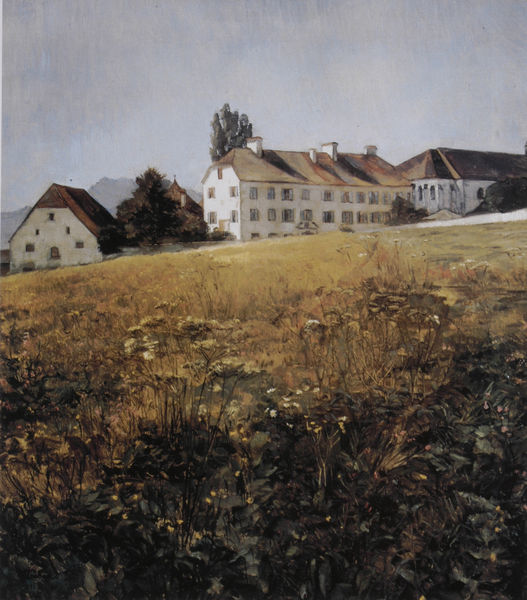
Titel: Frauenchiemsee, Klosterwiese
Künstler: Heinrich Wilhelm Trübner
Institution: (Privatbesitz)
Schlagwörter: baum, berg, blau, blätter, dunkel, gemälde, himmel, schatten, weiß, wolken, aquarell, bäume, gelb, grün, landschaft, stadt, blume, blumen, braun, fenster, grau, hell, licht, schwarz, strasse, ölbild, blüte, blüten, dach, gebäude, gras, haus, rot, weg, wiese, malerei, feld, gräser, halme, horizont, häuser, natur, weide, kirche, sonne, pflanzen, front, schornstein, stilleben, löwenzahn, ansicht, fassade, ort, abhang, berge, farben, gebirge, hang, dorf, dächer, schornsteine, dunst, bauernhof, herbst, hof, winter, wolkenlos, idylle, romantik, blue, oil, red, white, window, afternoon, black, gold, green, painting, windows, yellow, realistisch, flowers, brown, ölfarbe, blumenwiese, anbau, schlote, wohnhaus, kloster, himmeö, wood, flower, gut, gutshaus, gutshof, cloud, clouds, sky, tree, building, field, hill, house, landscape, mountains, nature, orange, bauernhaus, bauernhäuser, chor, disteln, gráser, kapelle, lans, stall, unkraut, ziegeldach, houses, roof, roofs, street, summer, trees, village, siedlung, himel, autumn, grass, road, kräuter, color, hillside, door, bright, meadow, town, sunlight, outside, rural, doors, buildings, ziegeldächer, feild, stable, wiede, outdoors, shadows, chimney, chimneys, schafgarbe, blank, sunlit, nothing, weeds, drof, barn, finial, tile, pathway, morning, route, settlement, wildflowers, stems, a, ländlich, whitewash, thatch, rise, akutumn, geb, bärenklau, landscape house, whitewashed, pottery tile, a nice meadow with houses at the top., it looks german or dutch., there aren't many flowers in the field, it looks like a nice day but a bit cloudy